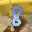
Label: 8